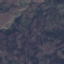
Land use / land cover: HerbaceousVegetation